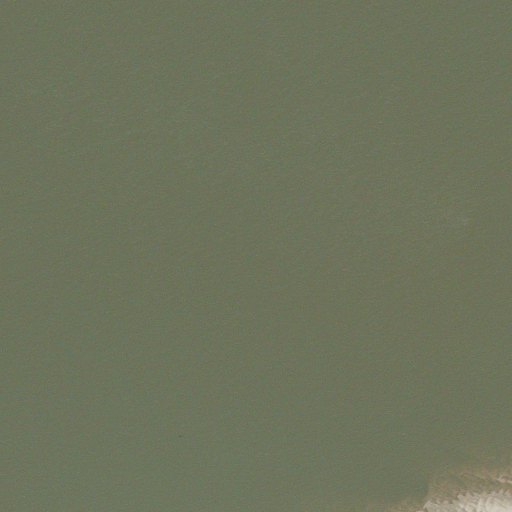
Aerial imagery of bar in Mississippi named Kangaroo Point Upper Bar containing only open water